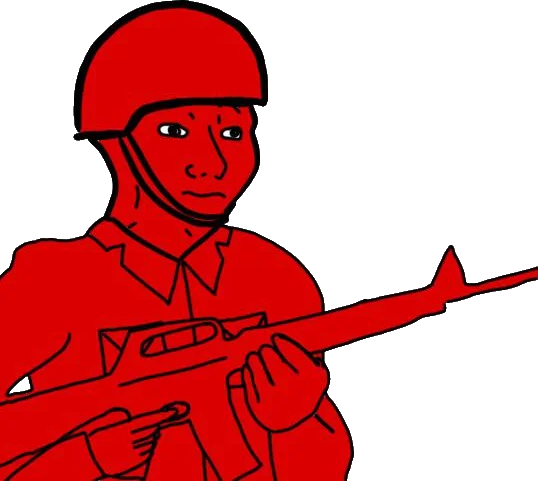
Label: 5_Objakt